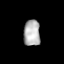
Tissue: lung
Cell type: Epithelial cells
Senescence score: 0.2053
Nuclear area (px): 422
Mean DAPI intensity: 178.998